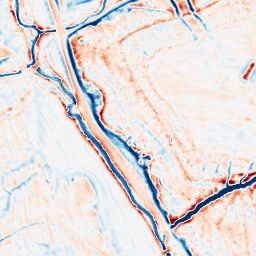
Category: edge_preserving
Decomposition family: bilateral
Decomposition parameters: d: 15
sigma_color: 100
sigma_space: 75
Upsampling method: lanczos
Upsampling parameters: scale: 8
Upsampling scale: 8